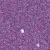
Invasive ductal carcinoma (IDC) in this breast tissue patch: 1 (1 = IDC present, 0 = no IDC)